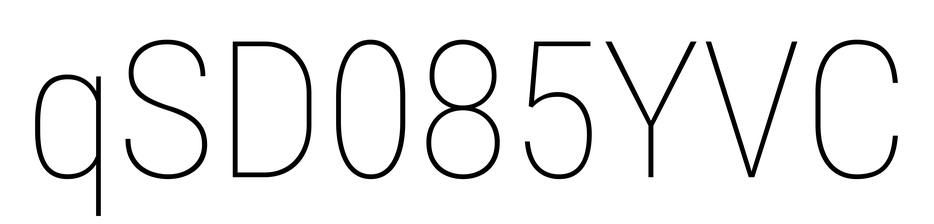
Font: Roboto_Condensed_Thin